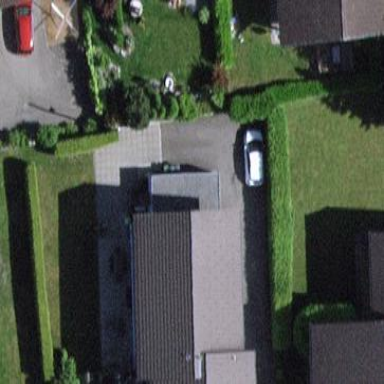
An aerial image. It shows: Semi-detached house.